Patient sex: M
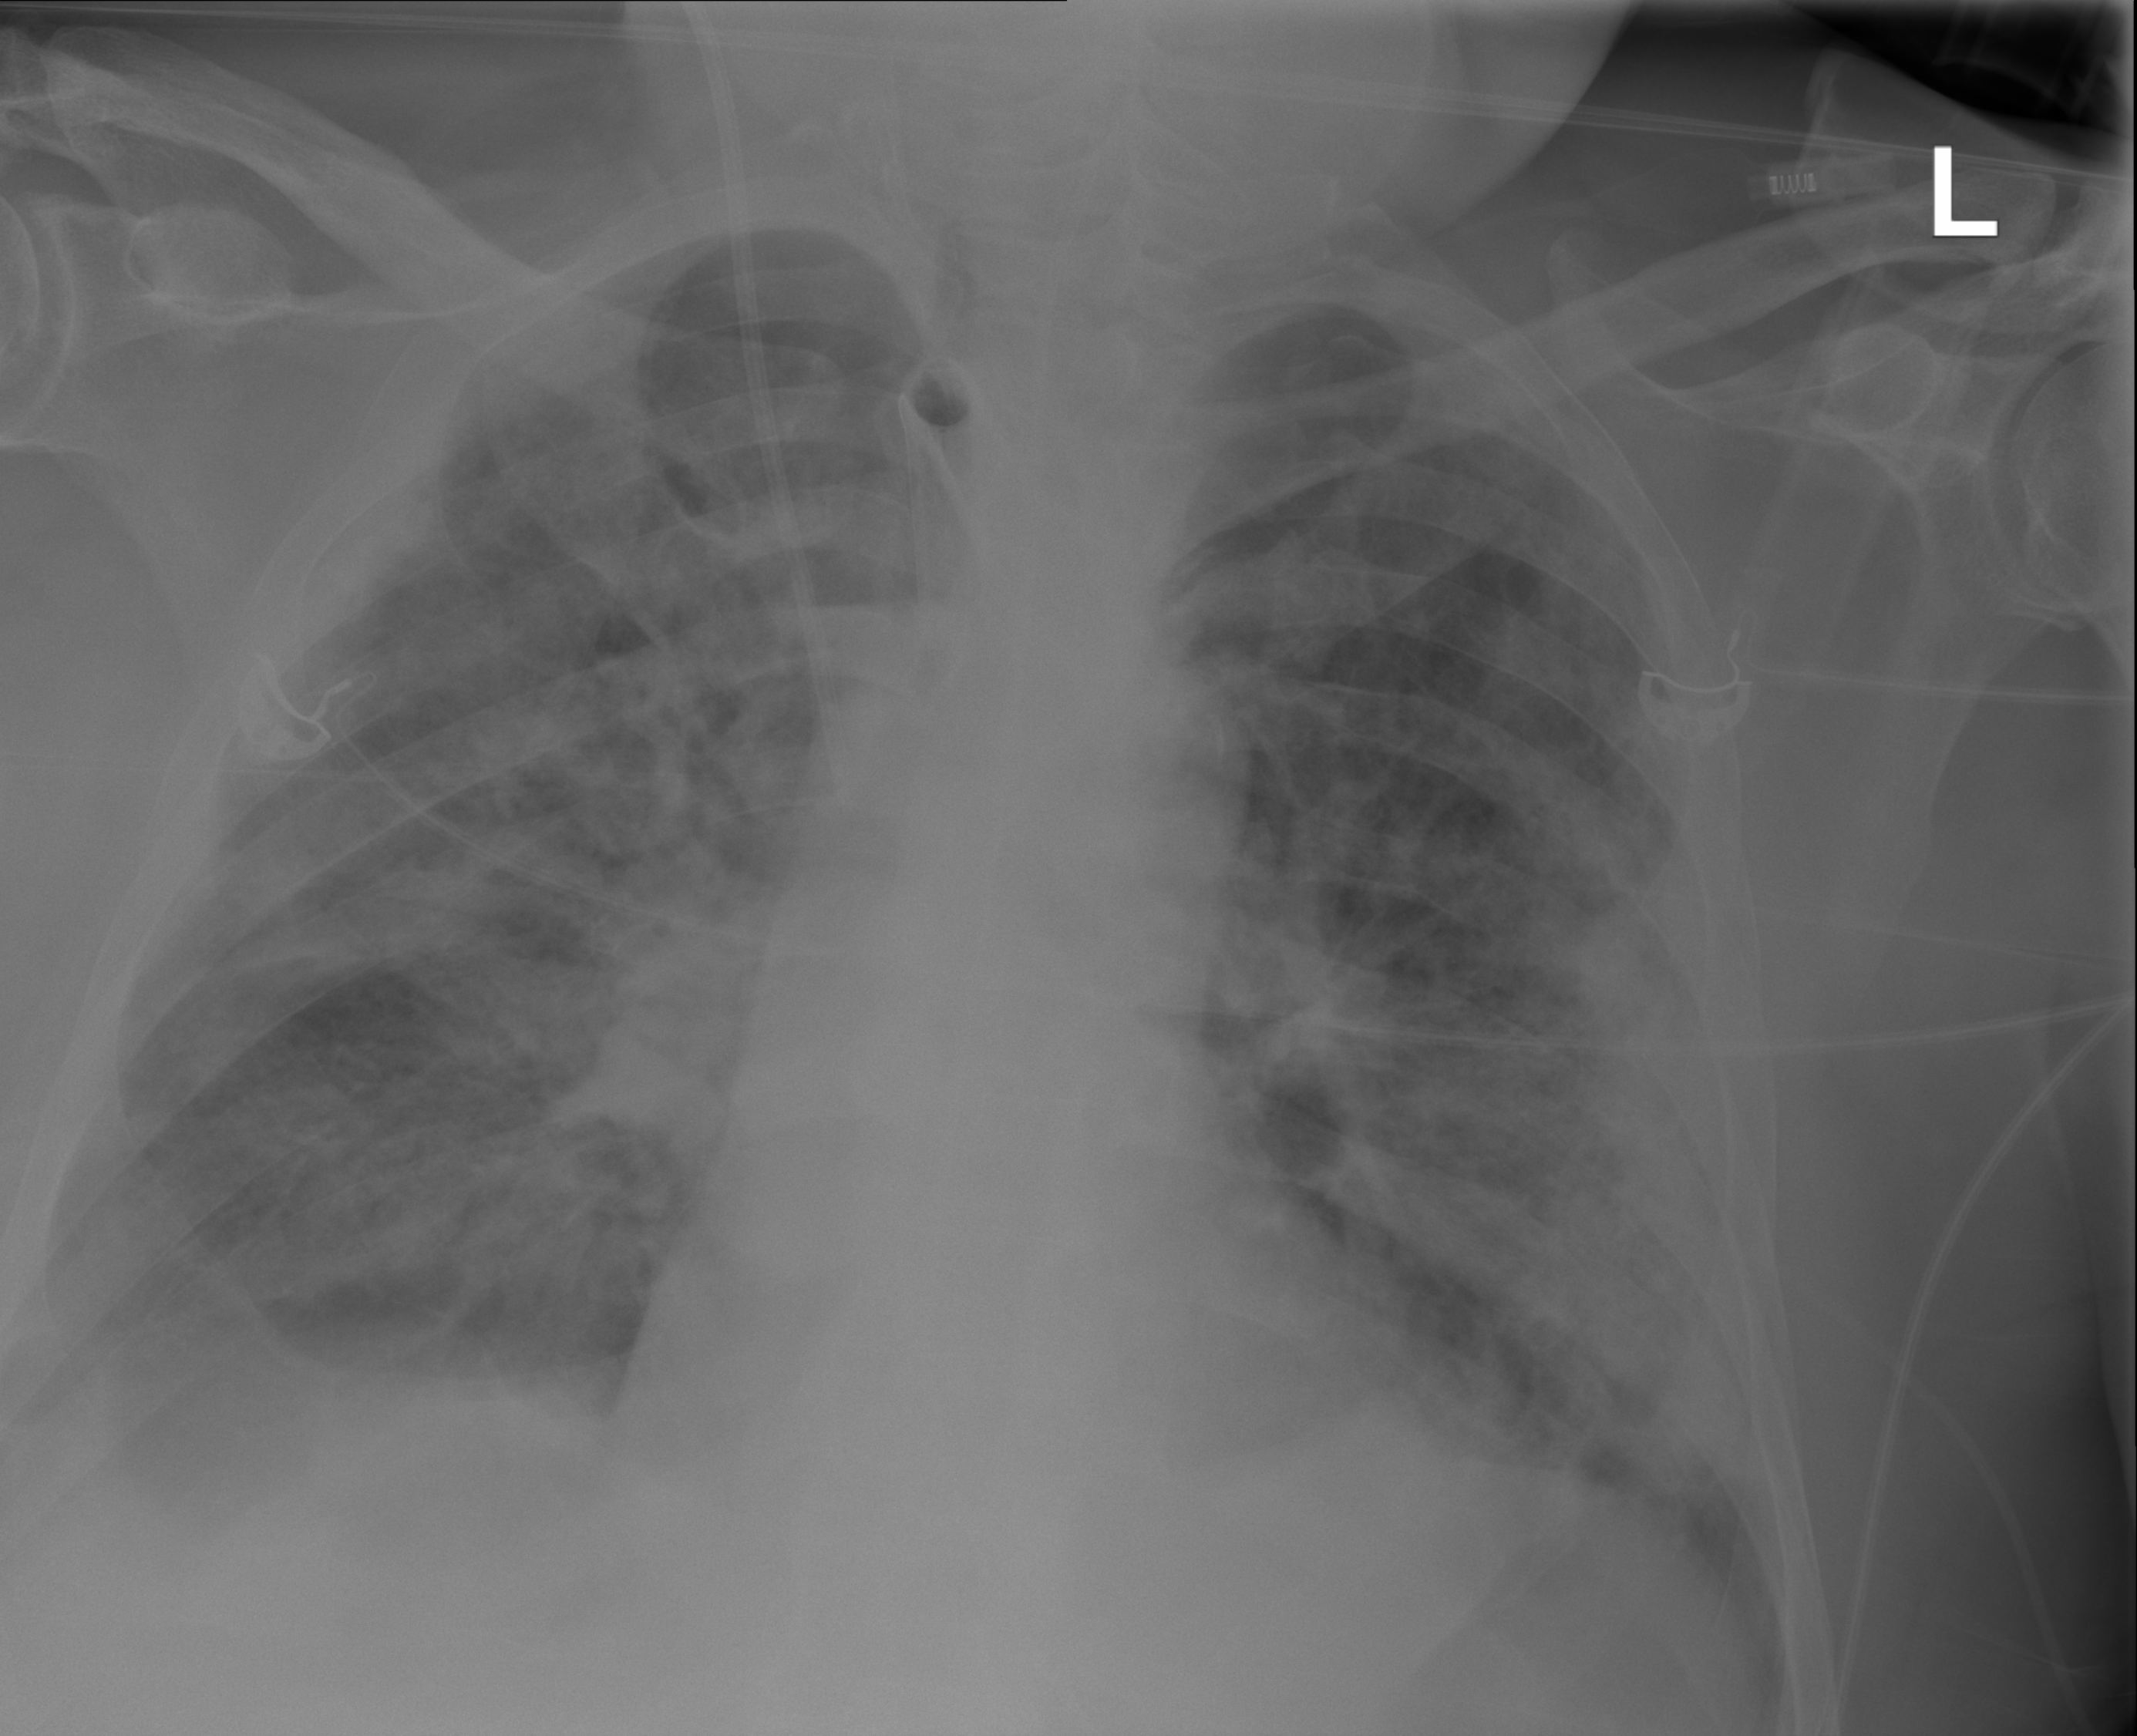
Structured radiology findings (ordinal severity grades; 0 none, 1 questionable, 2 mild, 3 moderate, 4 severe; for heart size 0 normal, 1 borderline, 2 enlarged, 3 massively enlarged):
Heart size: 2
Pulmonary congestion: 2
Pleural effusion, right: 2
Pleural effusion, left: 0
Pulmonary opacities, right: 3
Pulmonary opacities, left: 3
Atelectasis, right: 2
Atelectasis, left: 3